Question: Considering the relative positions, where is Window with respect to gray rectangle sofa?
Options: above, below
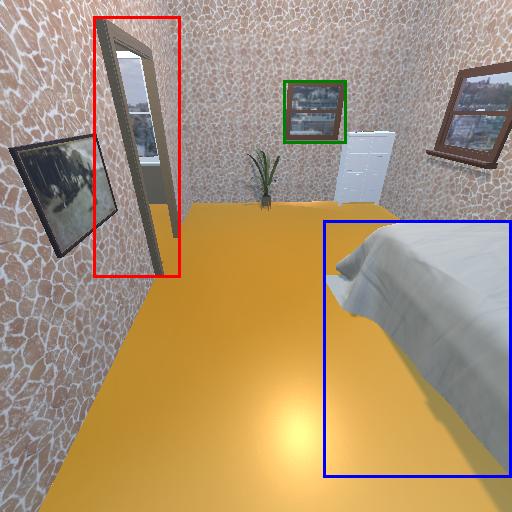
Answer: above